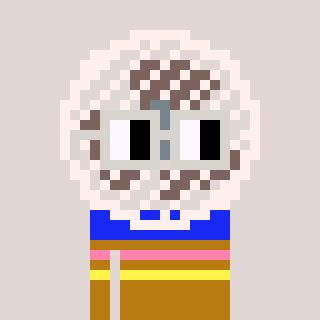
a pixel art character with square light gray glasses, a fan-shaped head and a gold-colored body on a warm background